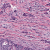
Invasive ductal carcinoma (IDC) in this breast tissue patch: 1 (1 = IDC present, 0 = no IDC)